Question: Below is the code that I was using when I only conditioned on a single variable. Using index.cond as below worked for switching the order of the panels in the final graph. However, now that I am conditioning on two variables the below code does not work to switch positions of the different panels. How do I modify index.cond to work? Here is my code and below is a picture of the graph and sample data:
'''
libs <- c('lattice', 'latticeExtra', 'gridExtra', 'MASS', 'colorspace', 'plyr', 'Hmisc', 'scales')
lapply(libs, require, character.only = T)
conversion_test <- read.table("Desktop/FAST/convert_test/Results/fasconvert_Results", sep=" ", header=TRUE)
scatter.lattice <- xyplot(Time.to.Completion..s. ~ Number.of.Sequences | Length * Conversion, data = conversion_test, ylab = "Time to Completion (s)", xlab = "Number of Sequences", index.cond=list(c(2,1,4,3)), pch=16,
panel = function(x, y, ...) {
panel.xyplot(x, y, ...)
lm1 <- lm(y ~ x)
lm1sum <- summary(lm1)
r2 <- lm1sum$adj.r.squared
panel.abline(a = lm1$coefficients[1],
b = lm1$coefficients[2])
panel.text(labels =
bquote(italic(R)^2 ==
.(format(r2,
digits = 5))),
x = 500000, y = 10)
},
xscale.components = xscale.components.subticks,
yscale.components = yscale.components.subticks,
as.table = TRUE)
scatter.lattice
'''
I would like to switch the order of the columns.

Here is an example dataset:
'''
Numberofseq timetoCompletion Length Conversion
25000 9.3 100bp ClustalW
250000 45 100bp ClustalW
25000 9.3 100bp Fasta
250000 45 100bp Fasta
25000 9.3 1000bp ClustalW
250000 45 1000bp ClustalW
25000 9.3 1000bp Fasta
250000 45 1000bp Fasta
'''
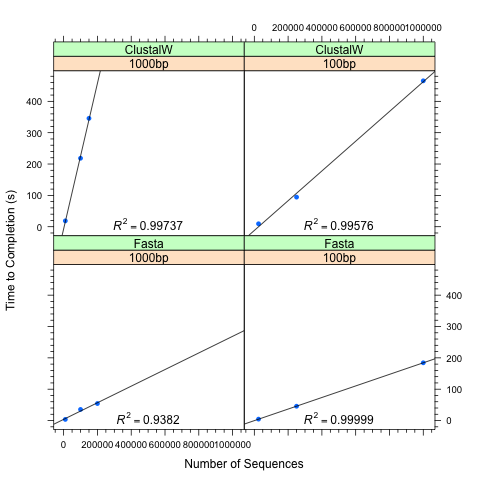
Answer: From the '?xyplot' help page, under 'index.cond',
> If index.cond is a list, it has to be as long as the number of conditioning variables, and the i-th component has to be a valid indexing vector for levels(g_i), where g_i is the i-th conditioning variable in the plot
So since you have two conditioning variables, you should have a list of length two. Each of your variables has two levels. I still don't understand how you are numbering these plots, but depending on how your factors are leveled, try some form of
'''
index.cond = list(2:1, 2:1)
#or
index.cond = list(2:1, 1:2)
'''
but using this along with 'as.table' seems a bit odd.